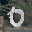
Label: 0